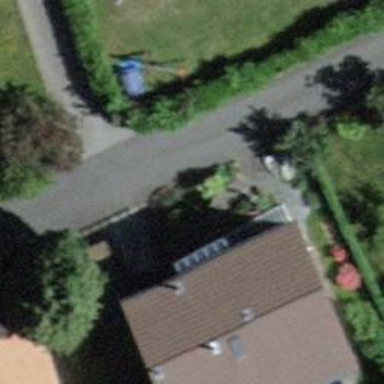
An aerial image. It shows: Residential building.